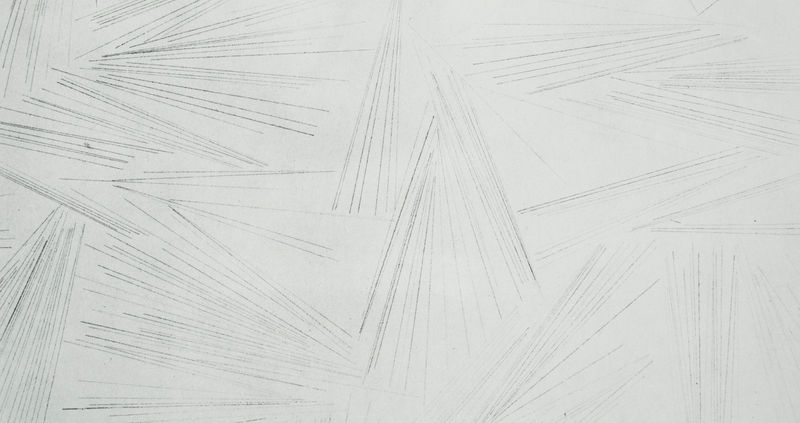
Titel: Straight lines less than ten inches (25 cm) long
Künstler: Sol Lewitt
Institution: Unbekannt
Schlagwörter: dunkel, weiß, dreieck, grau, hell, schwarz, skizze, zeichnung, muster, kontrast, moderne, abstrakt, modern, linien, langweilig, striche, tusche, eckig, strahlen, linie, strich, hässlich, bleistift, struktur, schwart, dreiecke, gezeichnet, moderne kunst, gekritzel, bleistiftstrich, strukturen, abstrakte kunst, kunst der moderne, stahlen, bleistiftlinie, bleistiftlinien, linial, unkreativ